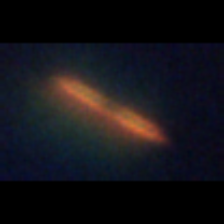
Taxon: Pennate
Group: Diatoms